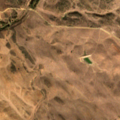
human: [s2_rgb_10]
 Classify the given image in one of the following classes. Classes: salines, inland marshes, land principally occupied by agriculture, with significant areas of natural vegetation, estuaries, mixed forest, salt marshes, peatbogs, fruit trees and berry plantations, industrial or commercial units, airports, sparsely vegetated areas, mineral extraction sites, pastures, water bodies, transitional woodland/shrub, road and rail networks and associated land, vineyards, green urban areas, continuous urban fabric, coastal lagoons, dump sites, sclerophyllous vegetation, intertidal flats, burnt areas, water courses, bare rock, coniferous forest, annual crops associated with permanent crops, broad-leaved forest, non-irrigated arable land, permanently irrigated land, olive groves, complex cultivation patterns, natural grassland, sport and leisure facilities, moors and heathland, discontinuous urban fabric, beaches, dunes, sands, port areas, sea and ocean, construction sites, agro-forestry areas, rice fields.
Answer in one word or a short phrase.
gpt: non-irrigated arable land, land principally occupied by agriculture, with significant areas of natural vegetation, transitional woodland/shrub